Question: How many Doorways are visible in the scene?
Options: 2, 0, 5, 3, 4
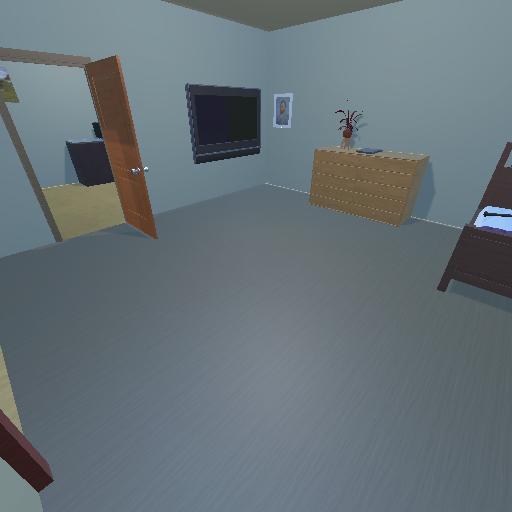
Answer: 2